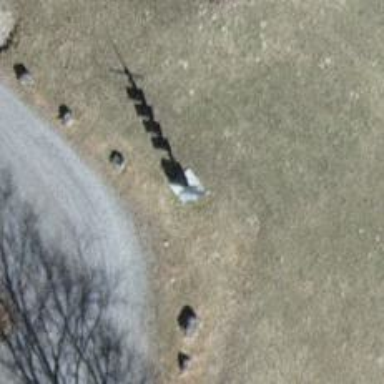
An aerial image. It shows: Mast tower used for communication.